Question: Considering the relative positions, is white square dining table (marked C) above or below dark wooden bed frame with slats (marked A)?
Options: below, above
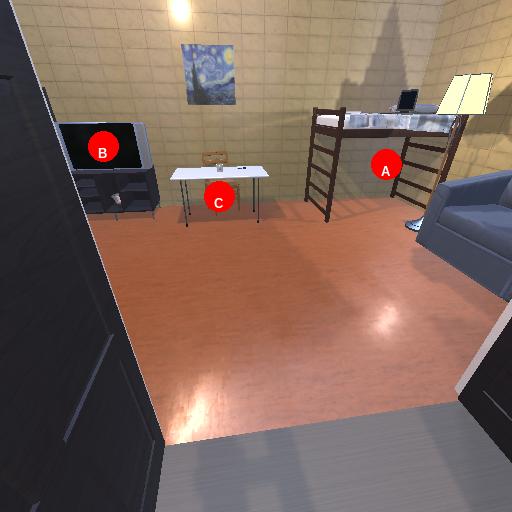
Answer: below